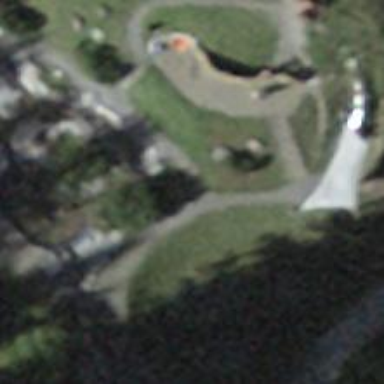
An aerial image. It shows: Springy playground.